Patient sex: F
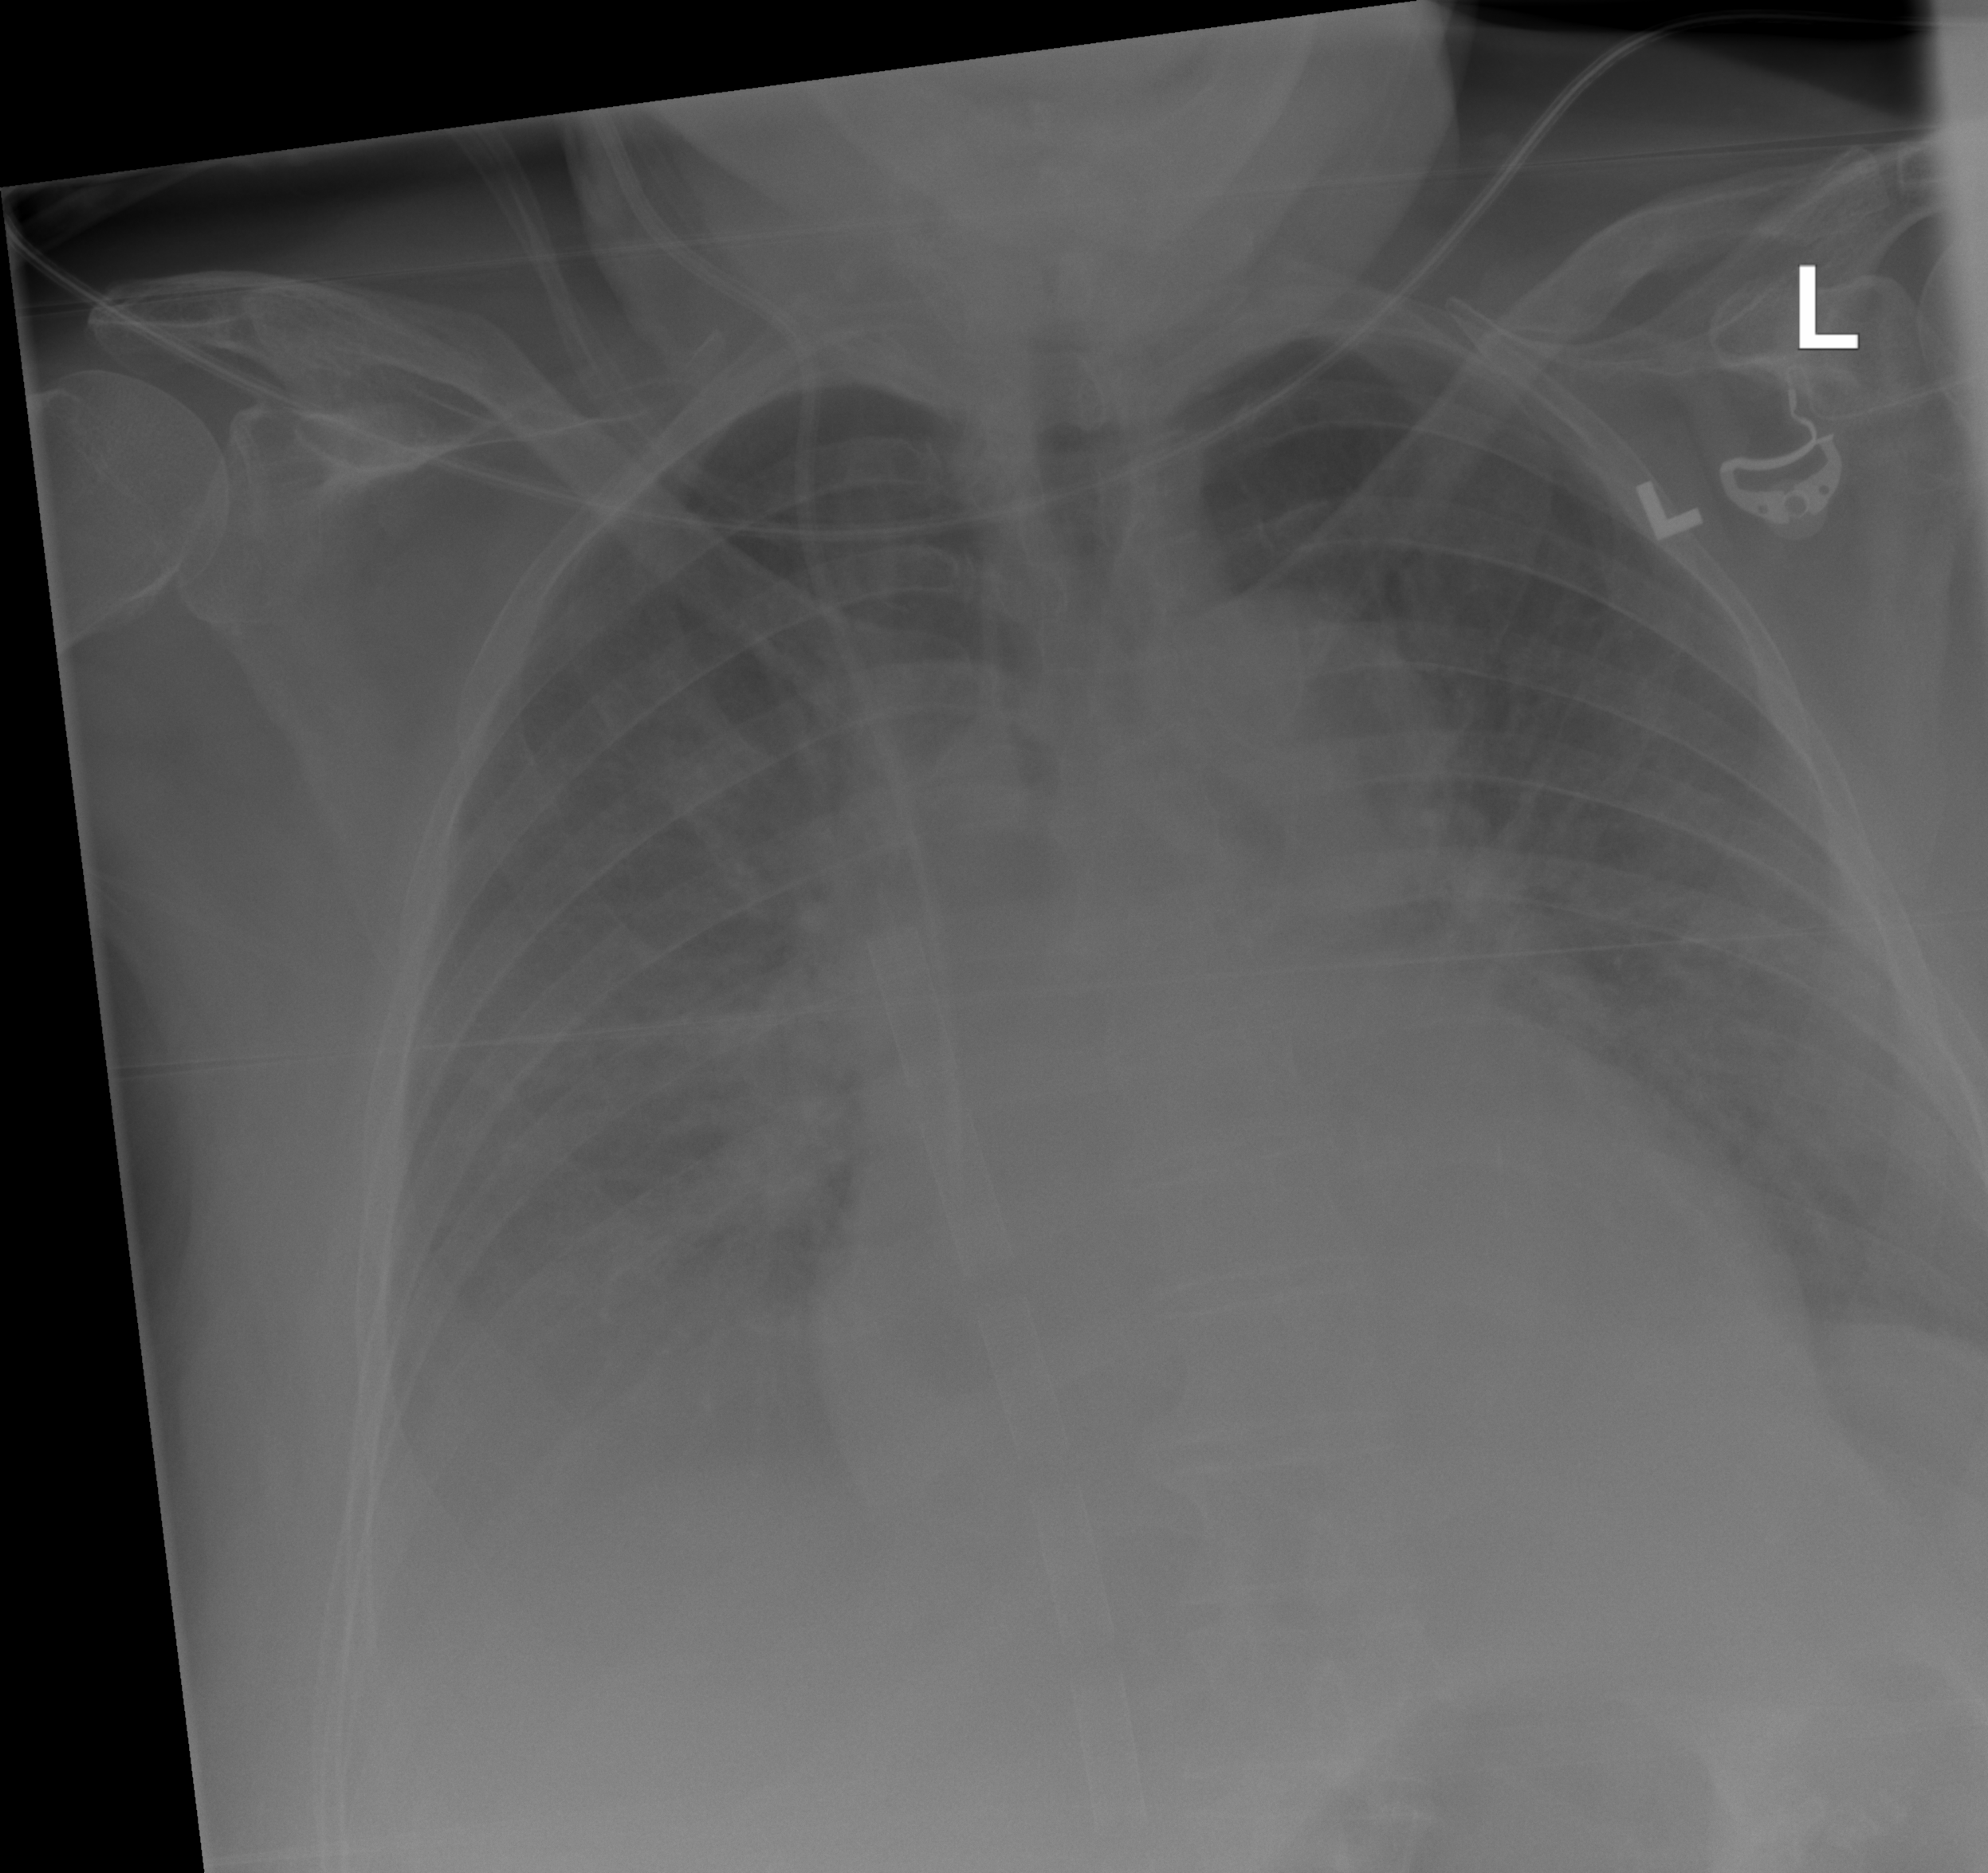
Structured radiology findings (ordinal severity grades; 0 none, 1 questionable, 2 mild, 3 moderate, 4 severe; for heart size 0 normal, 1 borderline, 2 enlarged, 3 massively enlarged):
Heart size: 2
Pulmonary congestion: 3
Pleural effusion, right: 2
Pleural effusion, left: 0
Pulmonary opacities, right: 2
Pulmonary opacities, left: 2
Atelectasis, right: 2
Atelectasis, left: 2